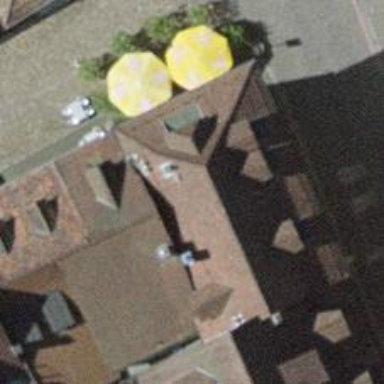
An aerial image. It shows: Restaurant.